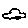
Label: car